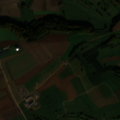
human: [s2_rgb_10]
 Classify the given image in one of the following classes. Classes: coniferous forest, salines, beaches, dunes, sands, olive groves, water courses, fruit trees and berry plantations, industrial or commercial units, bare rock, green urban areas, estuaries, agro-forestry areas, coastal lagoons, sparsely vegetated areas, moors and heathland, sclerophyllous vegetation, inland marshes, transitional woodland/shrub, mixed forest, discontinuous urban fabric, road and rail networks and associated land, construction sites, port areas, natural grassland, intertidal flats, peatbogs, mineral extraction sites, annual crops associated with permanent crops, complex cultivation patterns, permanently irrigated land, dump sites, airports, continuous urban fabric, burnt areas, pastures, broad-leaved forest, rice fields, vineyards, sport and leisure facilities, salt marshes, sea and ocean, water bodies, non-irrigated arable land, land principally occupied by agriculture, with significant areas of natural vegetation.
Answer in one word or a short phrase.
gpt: non-irrigated arable land, complex cultivation patterns, land principally occupied by agriculture, with significant areas of natural vegetation